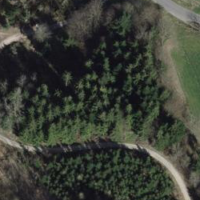
EUNIS habitat code: 41
Species observed at this site:
Lamium galeobdolon